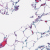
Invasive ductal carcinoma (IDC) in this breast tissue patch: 0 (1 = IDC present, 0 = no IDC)